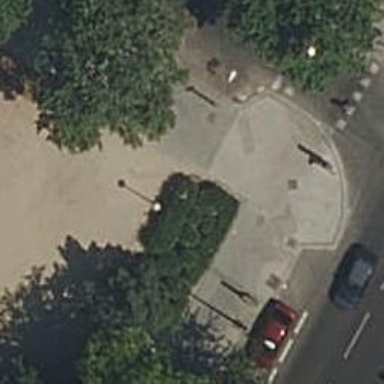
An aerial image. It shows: Kerb barrier.